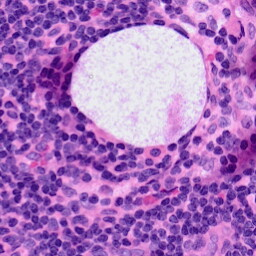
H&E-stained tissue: LymphNode